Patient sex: F
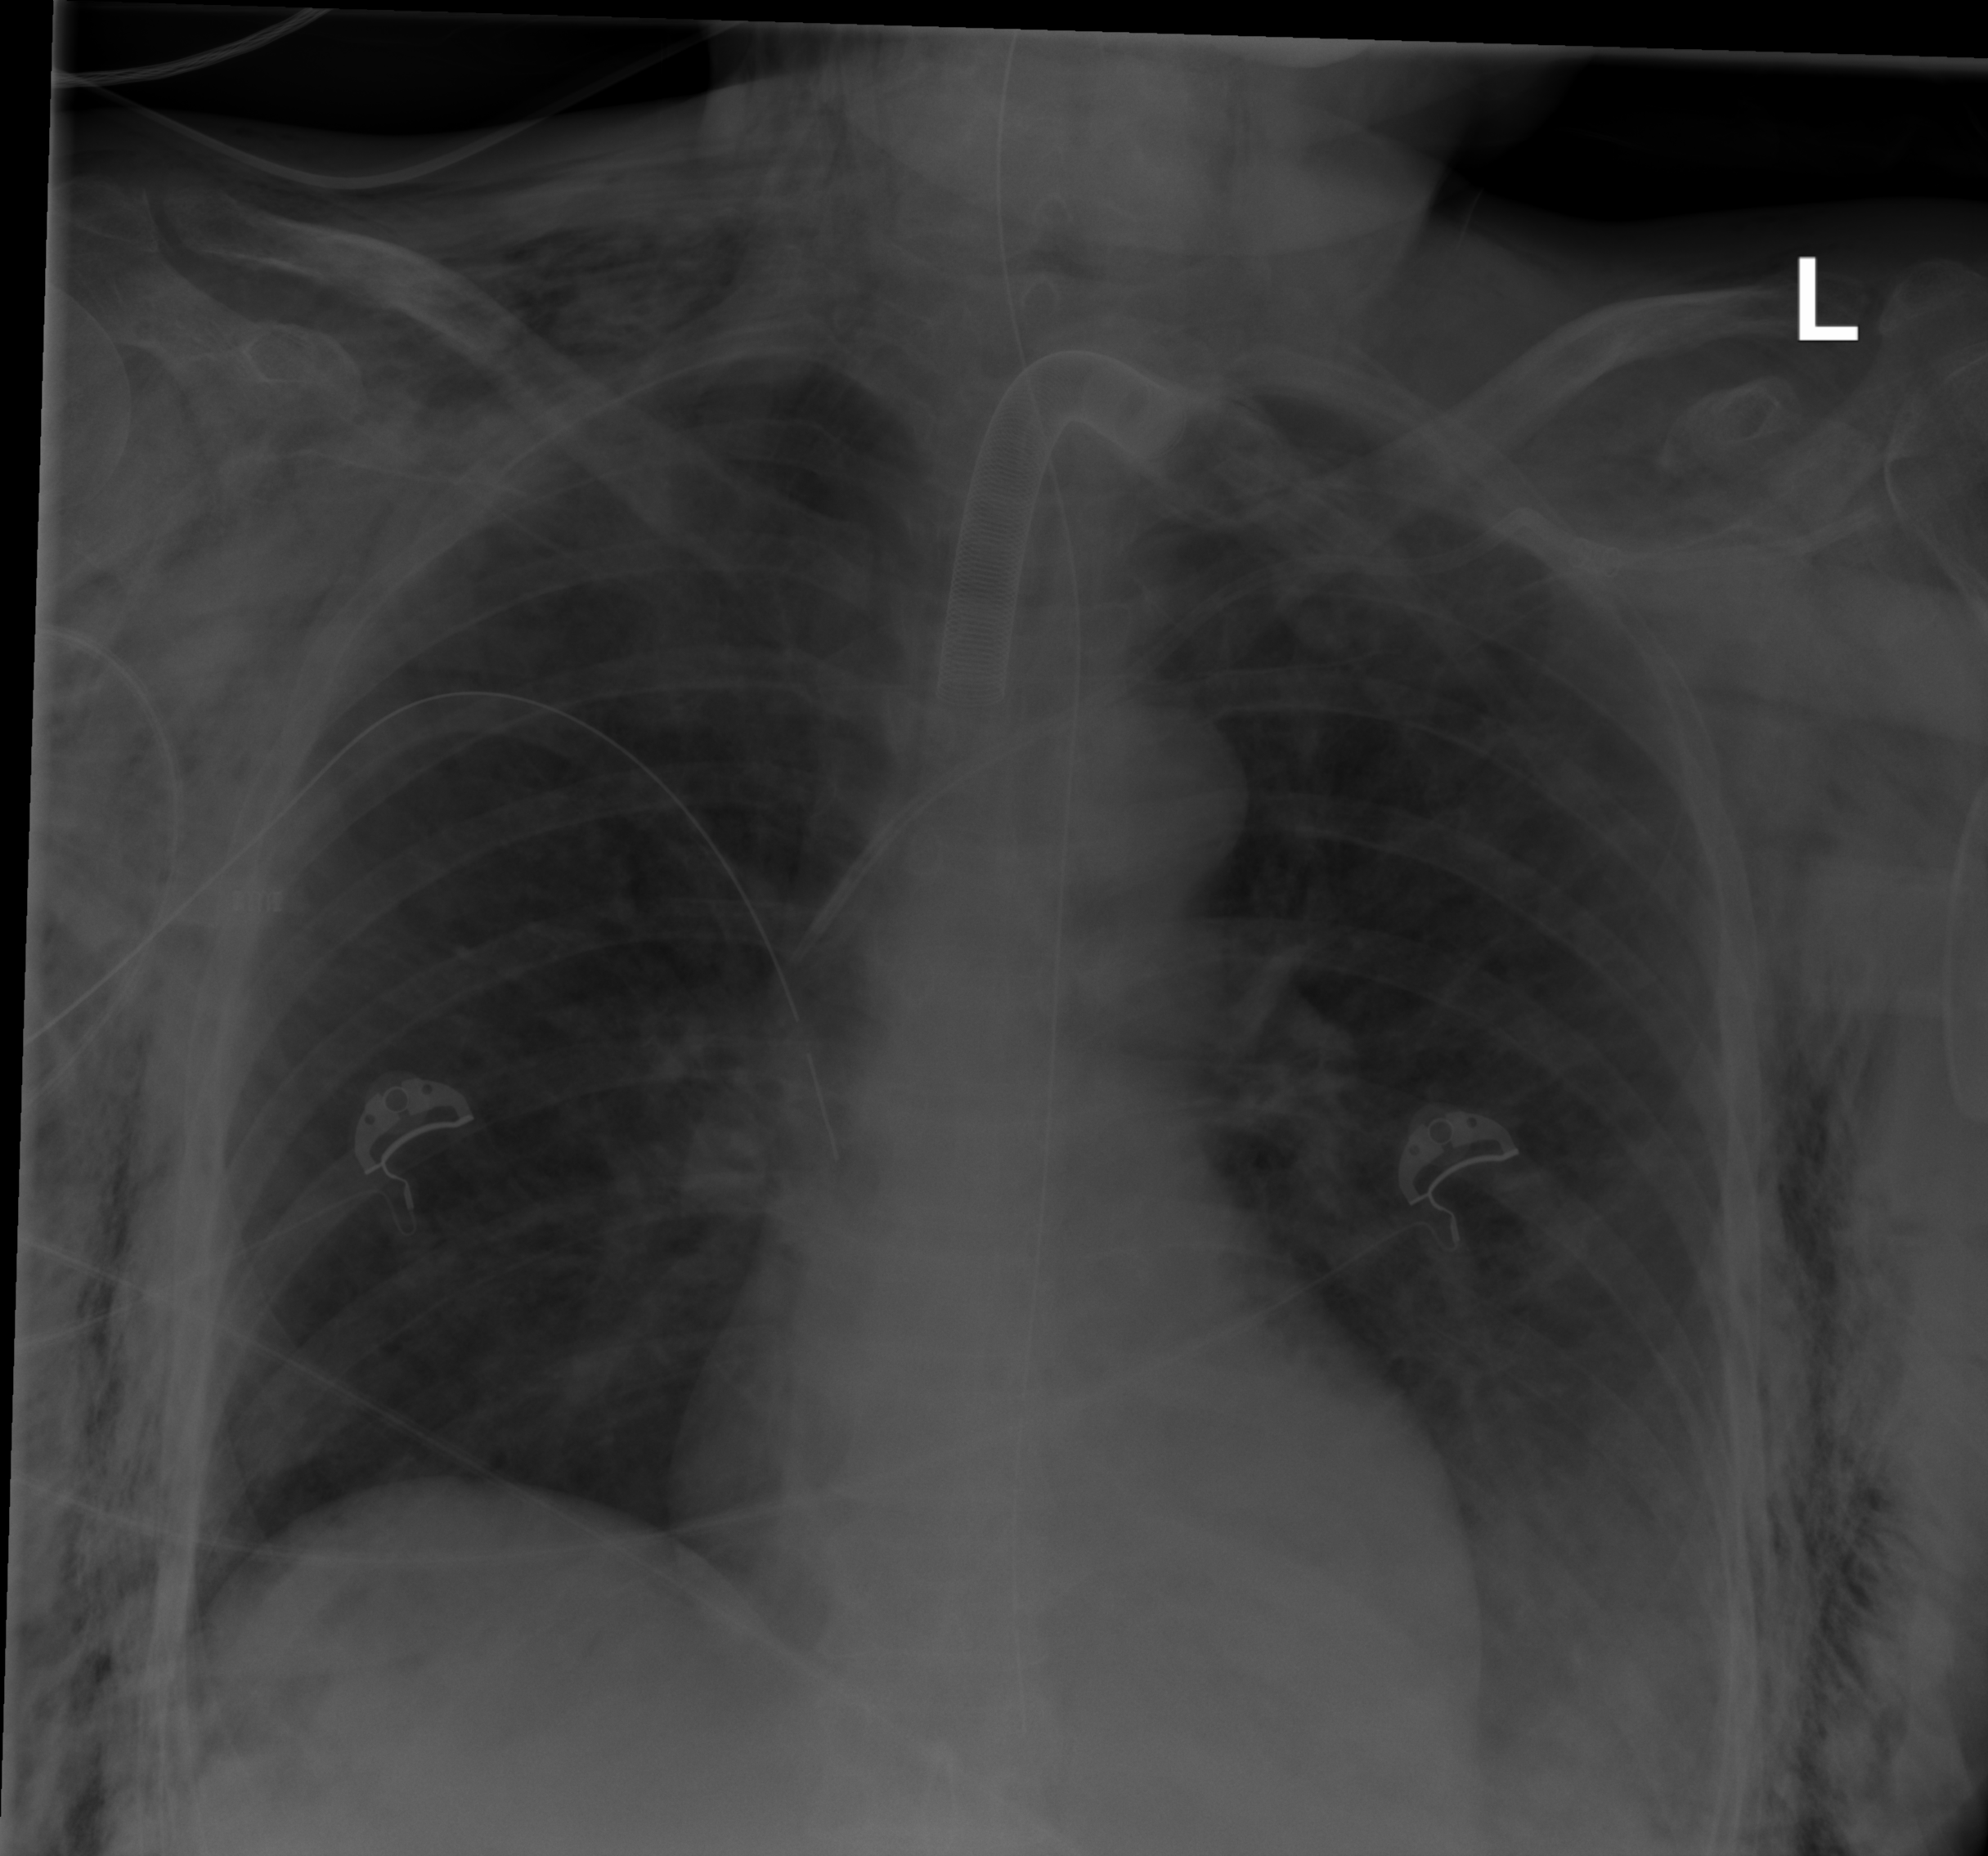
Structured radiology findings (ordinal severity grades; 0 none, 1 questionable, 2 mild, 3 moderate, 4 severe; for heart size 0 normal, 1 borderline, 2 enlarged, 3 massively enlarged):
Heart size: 0
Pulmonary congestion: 0
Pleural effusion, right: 0
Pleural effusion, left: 0
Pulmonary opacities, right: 0
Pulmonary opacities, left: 0
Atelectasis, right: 0
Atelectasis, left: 1